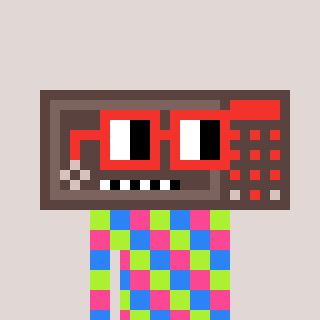
a pixel art character with square red glasses, a wallsafe-shaped head and a grayscale-colored body on a warm background